Question: I get weird information about 'invalidOperationException' in 'PresentationCore.dll' while constructing an image by 'gcnew Image()'.
I attach project and the JPG file (which can be put in 'C:\') It actually cannot be checked other way because configuration of project (references) took a long time, and just copied code will not work.
<URL>
How can I solve that problem?

---
'''
// Jpg.cpp : Defines the entry point for the console application.
//
#include "stdafx.h"
#using <mscorlib.dll> //requires CLI
using namespace System;
using namespace System::IO;
using namespace System::Windows::Media::Imaging;
using namespace System::Windows::Media;
using namespace System::Windows::Controls;
int _tmain(int argc, _TCHAR* argv[])
{
// Open a Stream and decode a JPEG image
Stream^ imageStreamSource = gcnew FileStream("C:/heart.jpg", FileMode::Open, FileAccess::Read, FileShare::Read);
JpegBitmapDecoder^ decoder = gcnew JpegBitmapDecoder(imageStreamSource, BitmapCreateOptions::PreservePixelFormat, BitmapCacheOption::Default);
BitmapSource^ bitmapSource = decoder->Frames[0];//< --mamy bitmape
// Draw the Image
Image^ myImage = gcnew Image();//<----------- ERROR
myImage->Source = bitmapSource;
myImage->Stretch = Stretch::None;
myImage->Margin = System::Windows::Thickness(20);
//
int width = 128;
int height = width;
int stride = width / 8;
array<System::Byte>^ pixels = gcnew array<System::Byte>(height * stride);
// Define the image paletteo
BitmapPalette^ myPalette = BitmapPalettes::Halftone256;
// Creates a new empty image with the pre-defined palette.
BitmapSource^ image = BitmapSource::Create(
width, height,
96, 96,
PixelFormats::Indexed1,
myPalette,
pixels,
stride);
System::IO::FileStream^ stream = gcnew System::IO::FileStream("new.jpg", FileMode::Create);
JpegBitmapEncoder^ encoder = gcnew JpegBitmapEncoder();
TextBlock^ myTextBlock = gcnew System::Windows::Controls::TextBlock();
myTextBlock->Text = "Codec Author is: " + encoder->CodecInfo->Author->ToString();
encoder->FlipHorizontal = true;
encoder->FlipVertical = false;
encoder->QualityLevel = 30;
encoder->Rotation = Rotation::Rotate90;
encoder->Frames->Add(BitmapFrame::Create(image));
encoder->Save(stream);
return 0;
}
'''
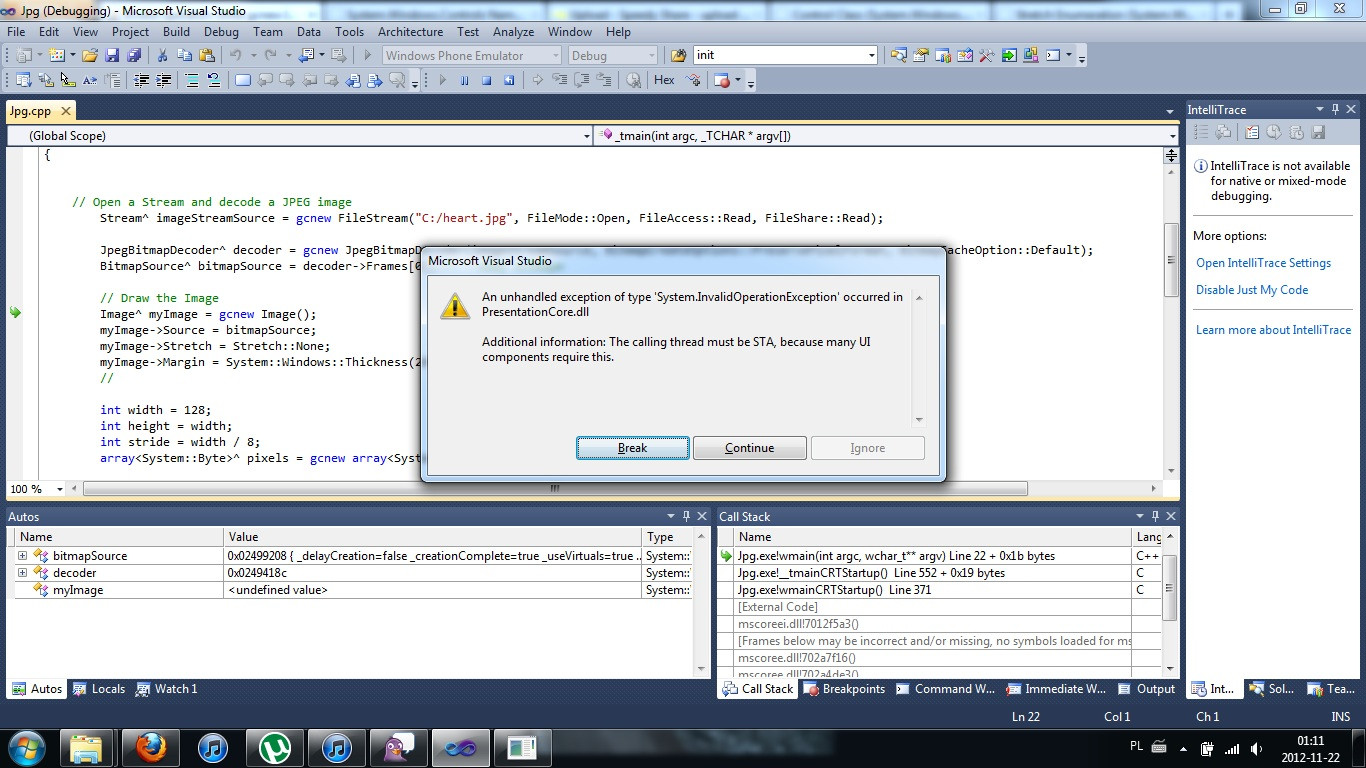
Answer: The core issue is there:
> The calling thread must be STA [...]
Your main thread must be marked as a (STA for short) for WPF to function correctly. The fix? Add '[System::STAThread]' to your '_tmain', thus informing the runtime that the main thead has to be STA.
'''
[System::STAThread]
int _tmain(int argc, _TCHAR* argv[])
{
// the rest of your code doesn't change
}
'''